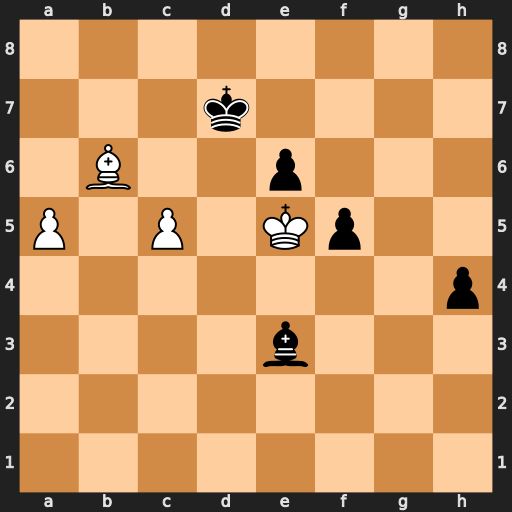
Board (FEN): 8/3k4/1B2p3/P1P1Kp2/7p/4b3/8/8
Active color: w
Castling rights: -
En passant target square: -
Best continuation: a6 Bxc5 a7 Bxb6 a8=Q